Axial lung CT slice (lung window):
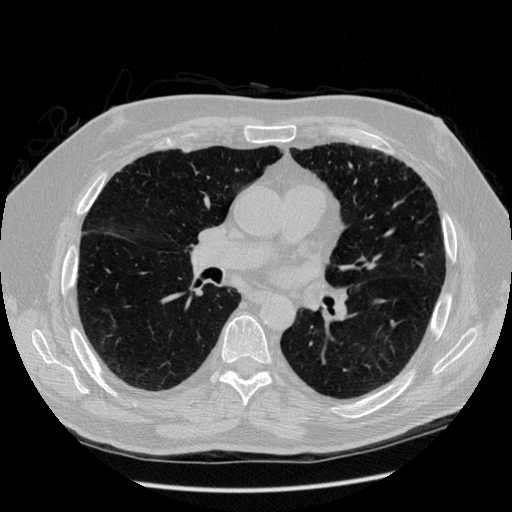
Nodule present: no